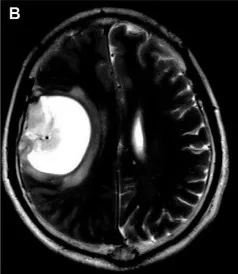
(A,B) Preoperative head MRI T1-weighted sequences and T2-weighted sequences demonstrating a rounded-like cystic solid lesion in the right frontoparietal lobe.
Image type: radiology (mri)